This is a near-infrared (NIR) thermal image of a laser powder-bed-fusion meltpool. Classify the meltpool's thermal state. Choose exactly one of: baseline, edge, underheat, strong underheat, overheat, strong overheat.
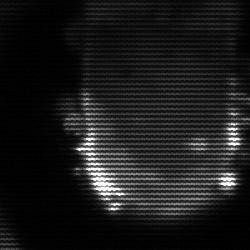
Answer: baseline